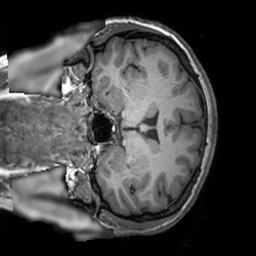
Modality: T1w
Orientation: coronal
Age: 23
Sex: female
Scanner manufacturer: siemens
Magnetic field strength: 3 T
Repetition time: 1.9 s
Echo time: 0.00293 s